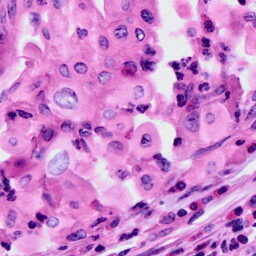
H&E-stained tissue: Cervix